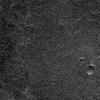
Atmospheric dust classification: not_dusty